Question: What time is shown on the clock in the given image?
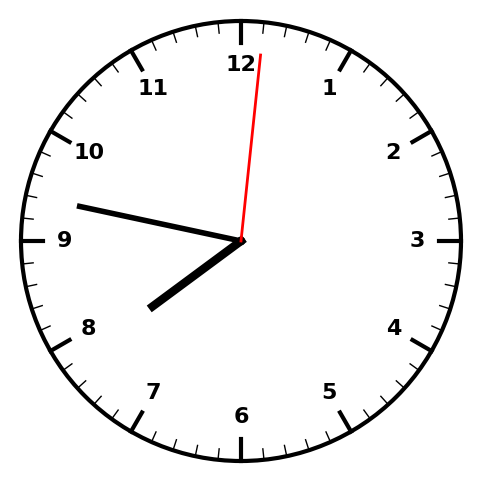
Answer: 07:47:01